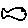
Label: fish